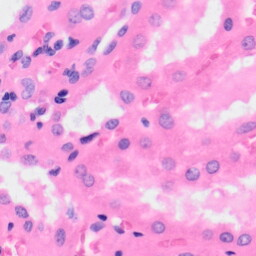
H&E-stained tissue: Kidney